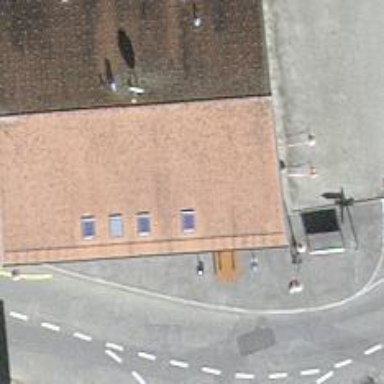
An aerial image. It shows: Restaurant.